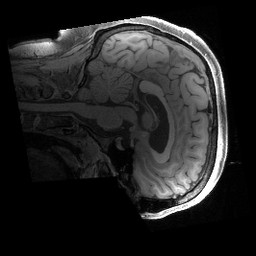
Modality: T1w
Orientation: sagittal
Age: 26
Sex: male
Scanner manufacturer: siemens
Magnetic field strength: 3 T
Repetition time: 2.4 s
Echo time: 0.00241 s